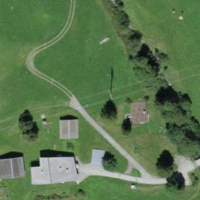
EUNIS habitat code: 24
Species observed at this site:
Sorbus aucuparia